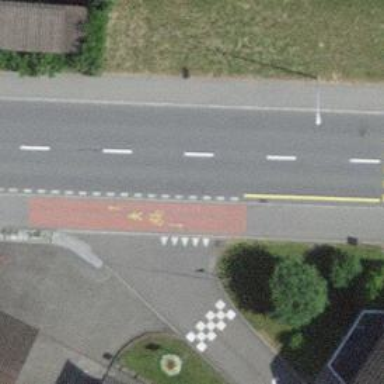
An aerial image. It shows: Marked crossing on the road.